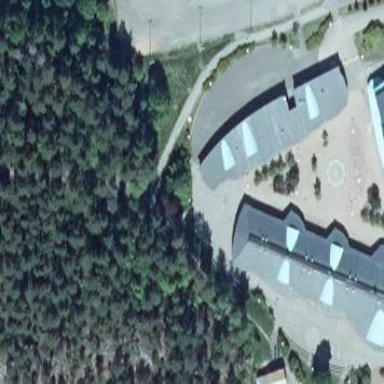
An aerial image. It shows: View of roof of building.